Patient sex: M
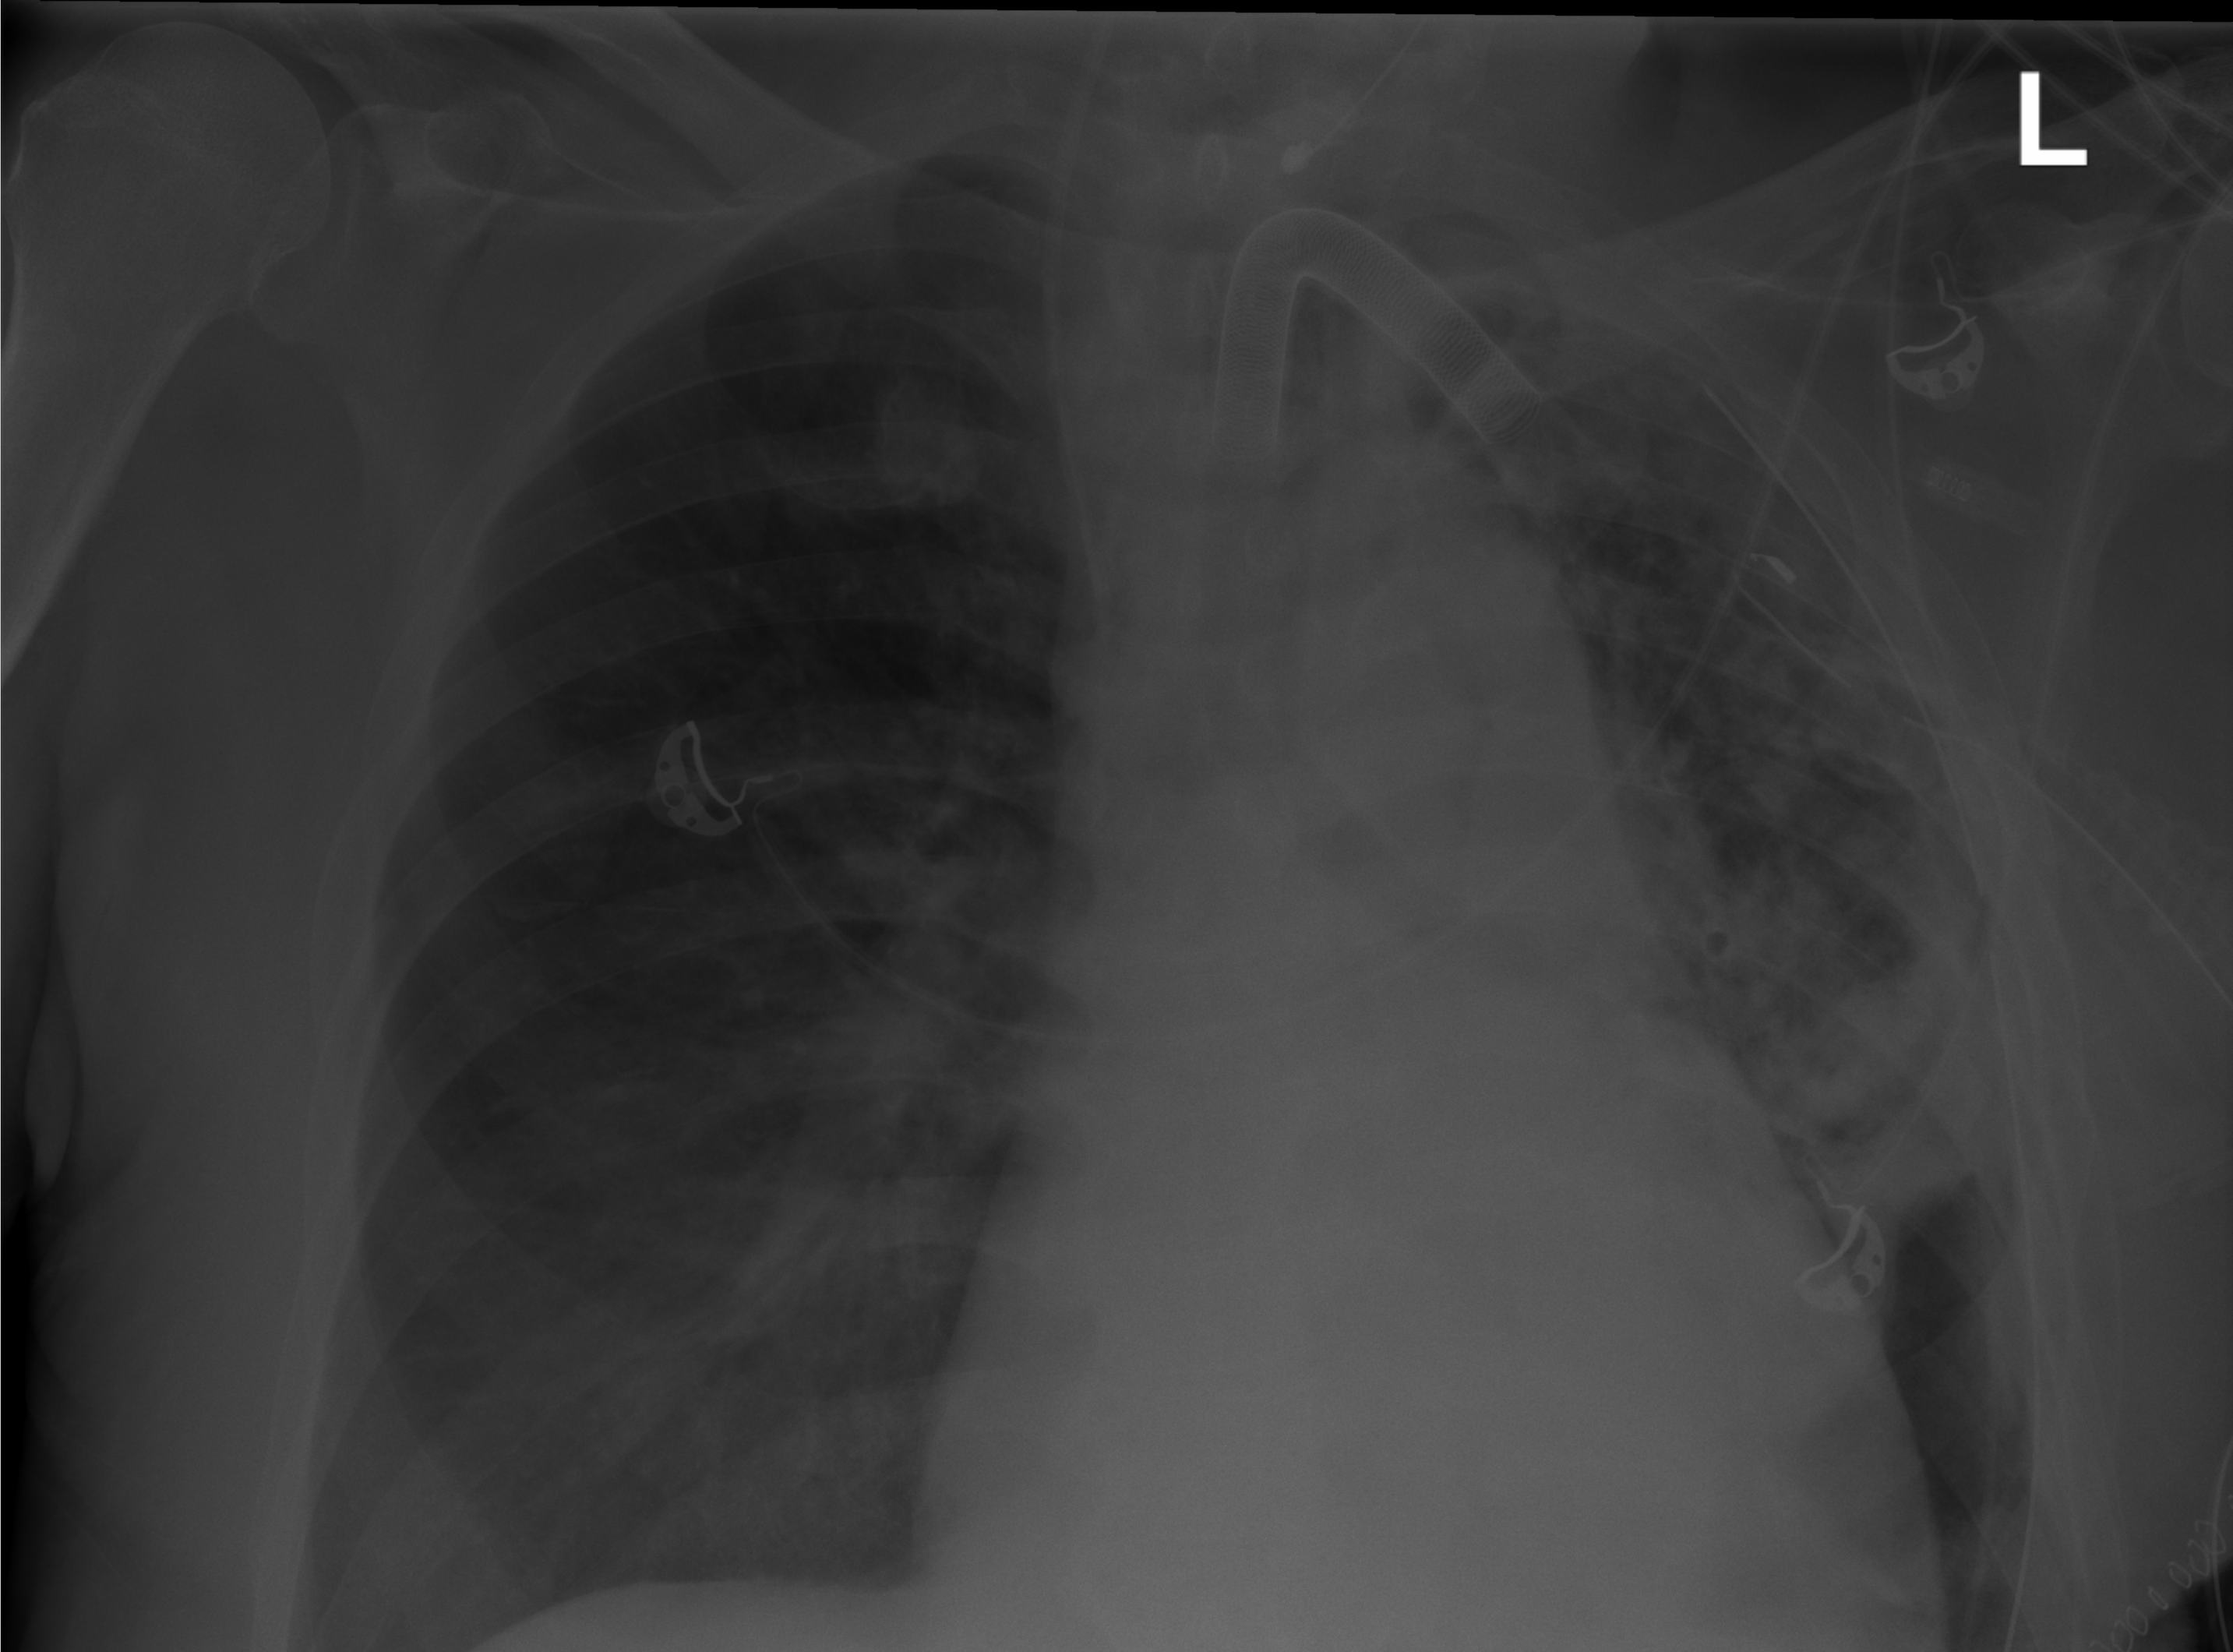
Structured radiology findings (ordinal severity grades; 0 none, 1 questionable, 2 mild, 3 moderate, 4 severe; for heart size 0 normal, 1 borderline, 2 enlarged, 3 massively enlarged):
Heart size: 0
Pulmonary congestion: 0
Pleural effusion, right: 0
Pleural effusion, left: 0
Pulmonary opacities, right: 0
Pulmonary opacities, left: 3
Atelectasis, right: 1
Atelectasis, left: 3